Field crop: maize
Growth stage: 2
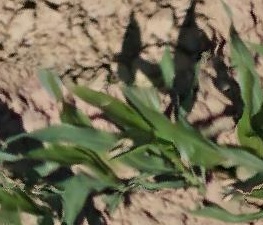
Species: maize